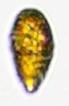
Label: Akashiwo